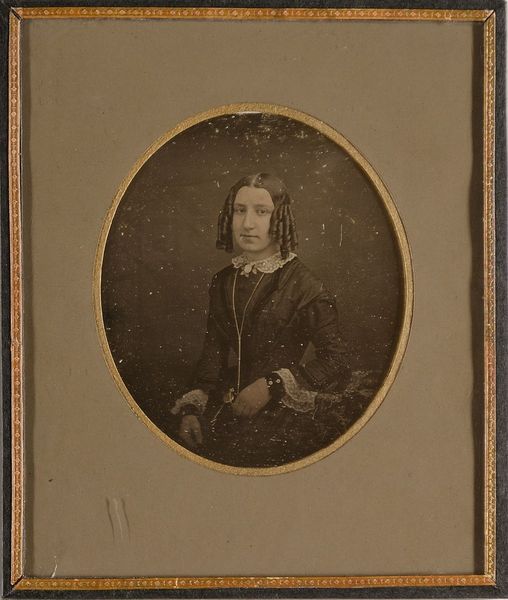
Titel: Miss Raphel aus London
Künstler: L. E. Ulrich
Standort: Hamburg
Institution: Museum für Kunst und Gewerbe Hamburg
Schlagwörter: frau, portrait, figur, foto, fotografie, photographie, photo, lichtbild, daguerreotypie, bildwerke, angewandte und bildende kunst, hessische systematik, porträt, porträtfotografie, porträtphotographie, hüftbild